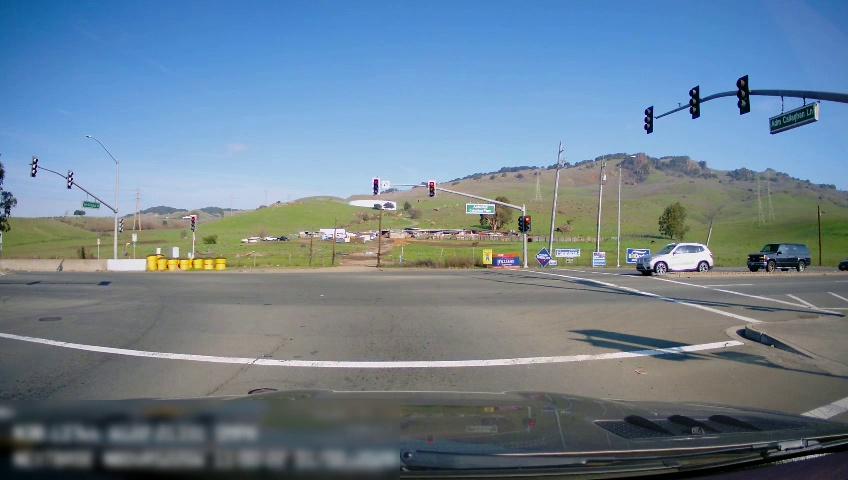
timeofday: Day
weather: Sunny
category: Drivable Space
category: Vehicles | SUV
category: Vehicles | SUV
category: Vehicles | Car
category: Lanes | Opposite Lane
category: Traffic | Lights
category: Traffic | Lights
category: Traffic | Lights
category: Traffic | Lights
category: Traffic | Lights
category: Traffic | Lights
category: Traffic | Lights
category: Traffic | Signs
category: Traffic | Lights
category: Traffic | Lights
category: Traffic | Signs
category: Traffic | Lights
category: Traffic | Lights
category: Traffic | Signs